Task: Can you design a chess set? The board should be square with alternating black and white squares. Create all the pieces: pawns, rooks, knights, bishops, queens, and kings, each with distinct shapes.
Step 2366:
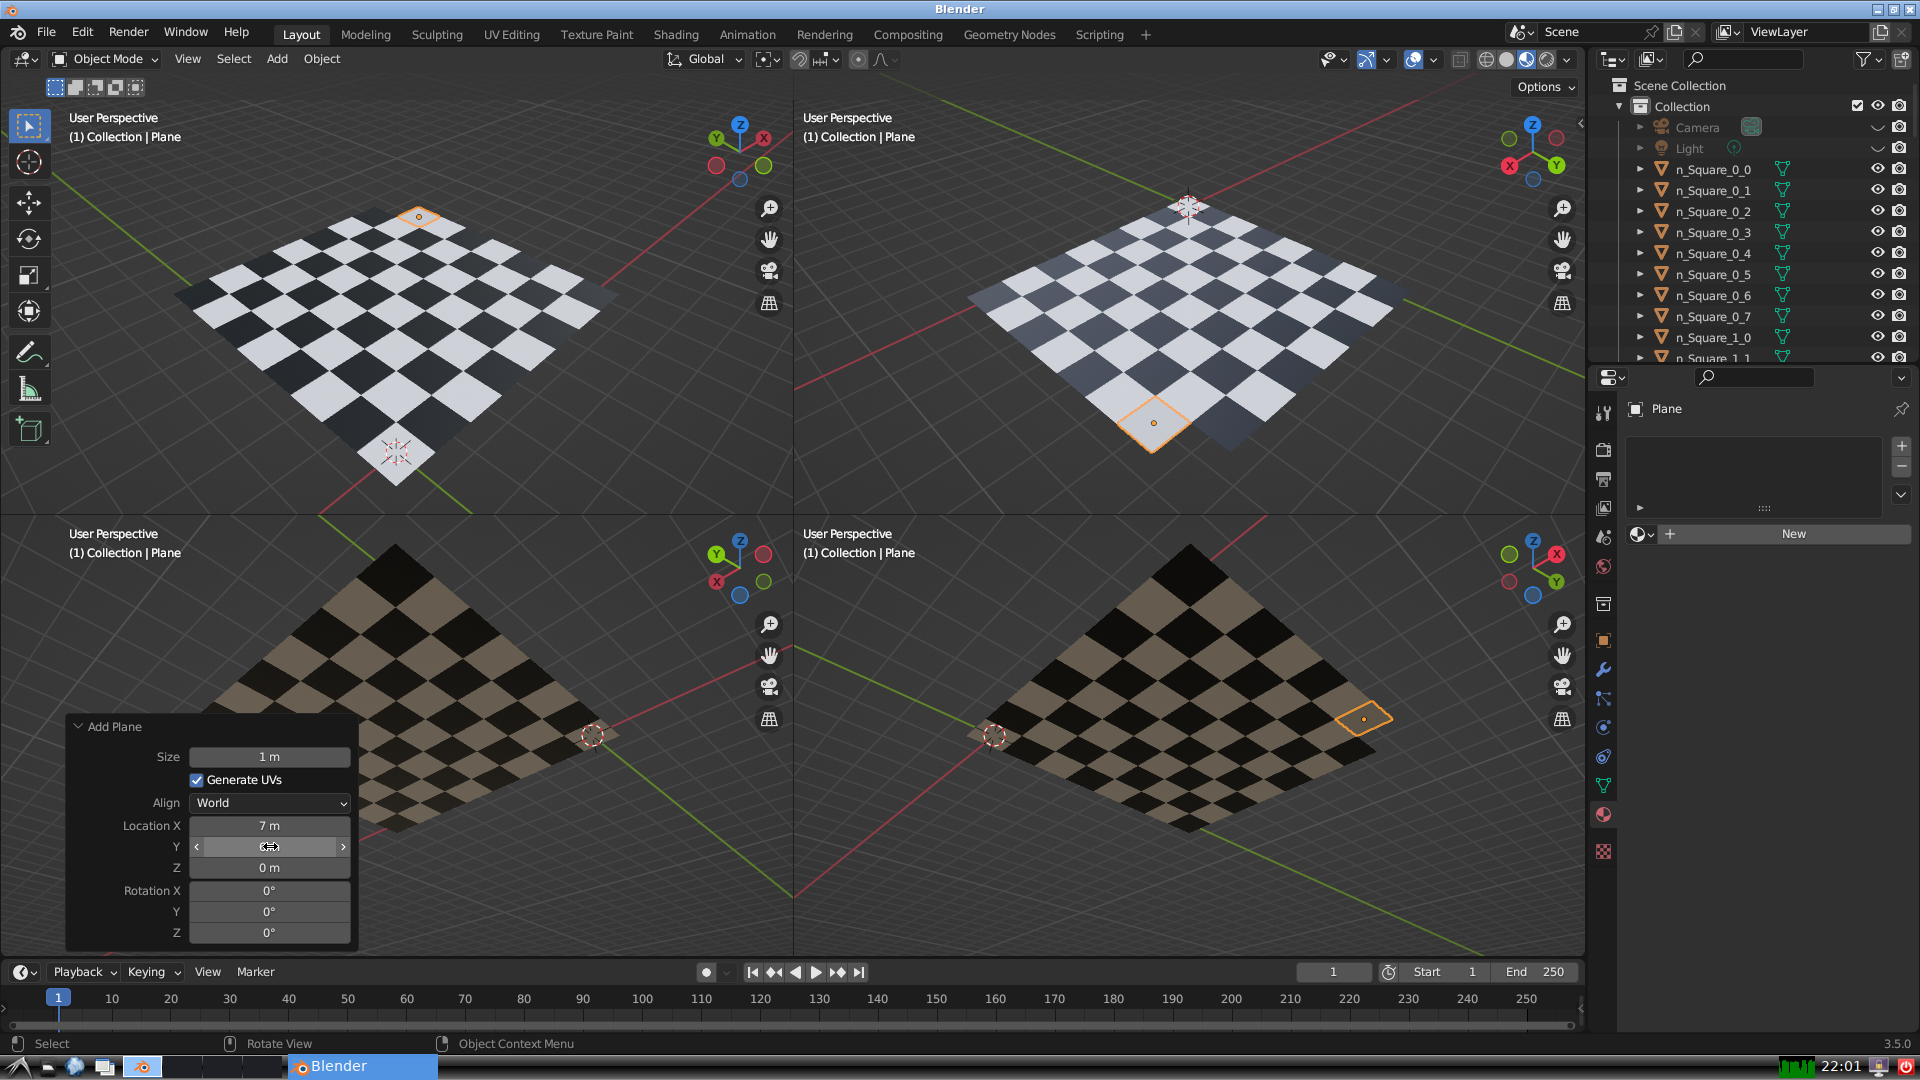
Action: {"mouse_move": [270, 867]}